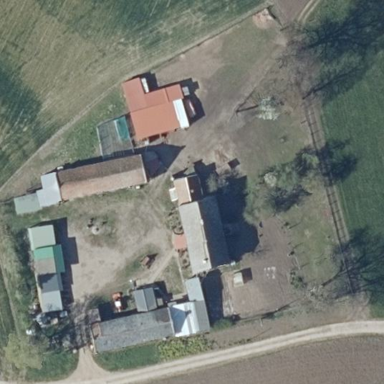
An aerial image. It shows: Farmyard area.